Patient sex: F
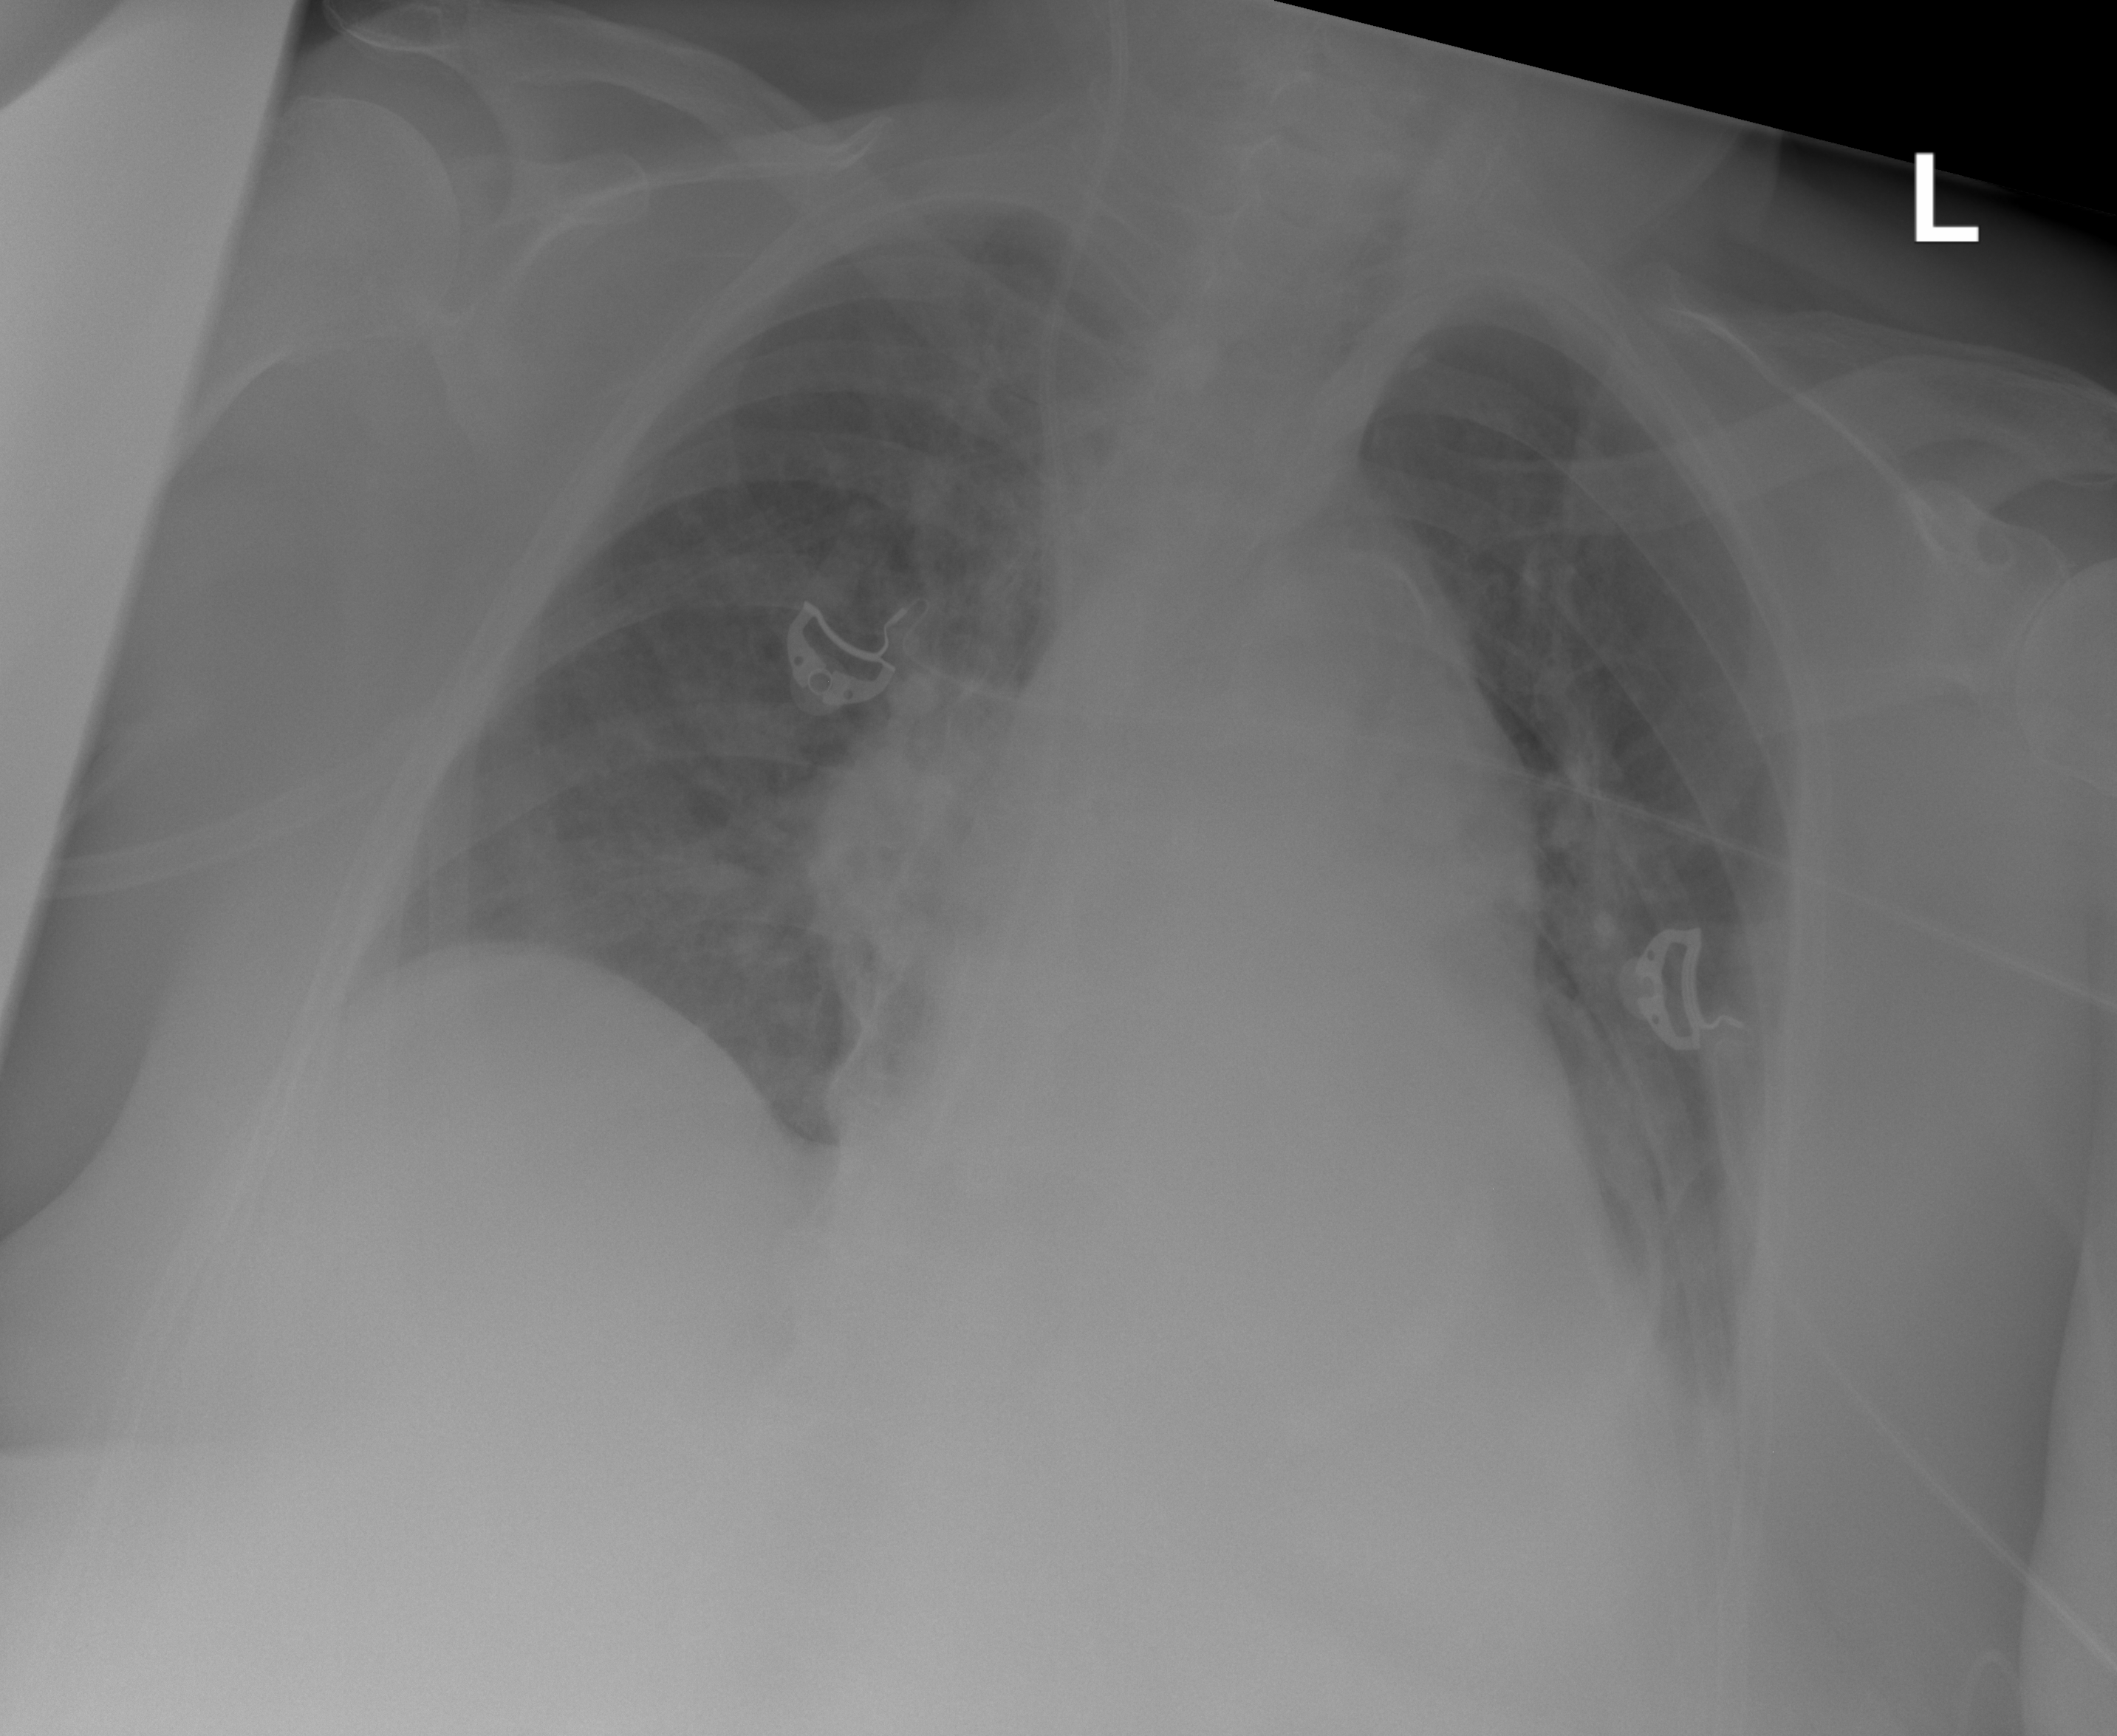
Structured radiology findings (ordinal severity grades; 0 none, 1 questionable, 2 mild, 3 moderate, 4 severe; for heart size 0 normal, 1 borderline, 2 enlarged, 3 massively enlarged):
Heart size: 2
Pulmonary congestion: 2
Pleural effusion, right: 1
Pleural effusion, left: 2
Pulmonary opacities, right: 0
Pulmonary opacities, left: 0
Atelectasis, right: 0
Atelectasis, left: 2